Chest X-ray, AP view. Patient: 67 years old, sex M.
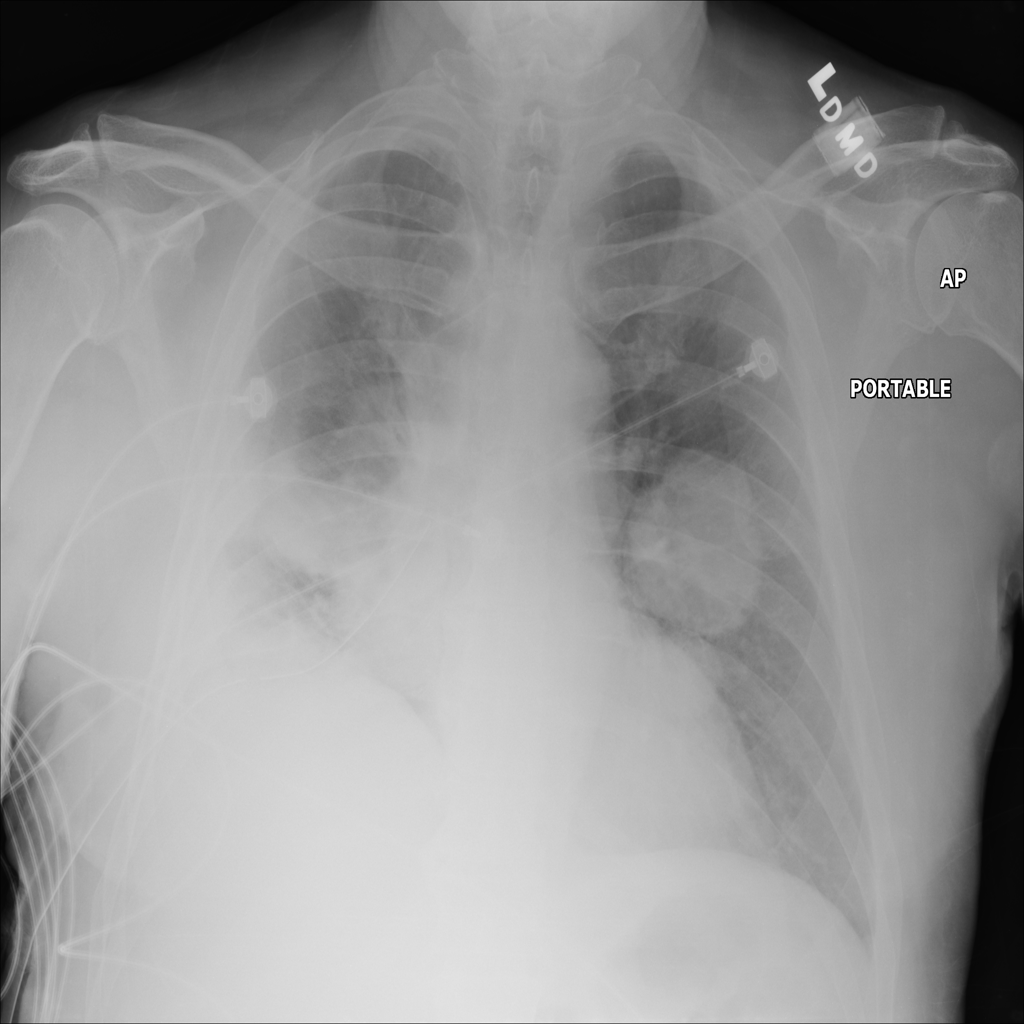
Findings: Atelectasis, Mass, Pneumothorax